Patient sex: F
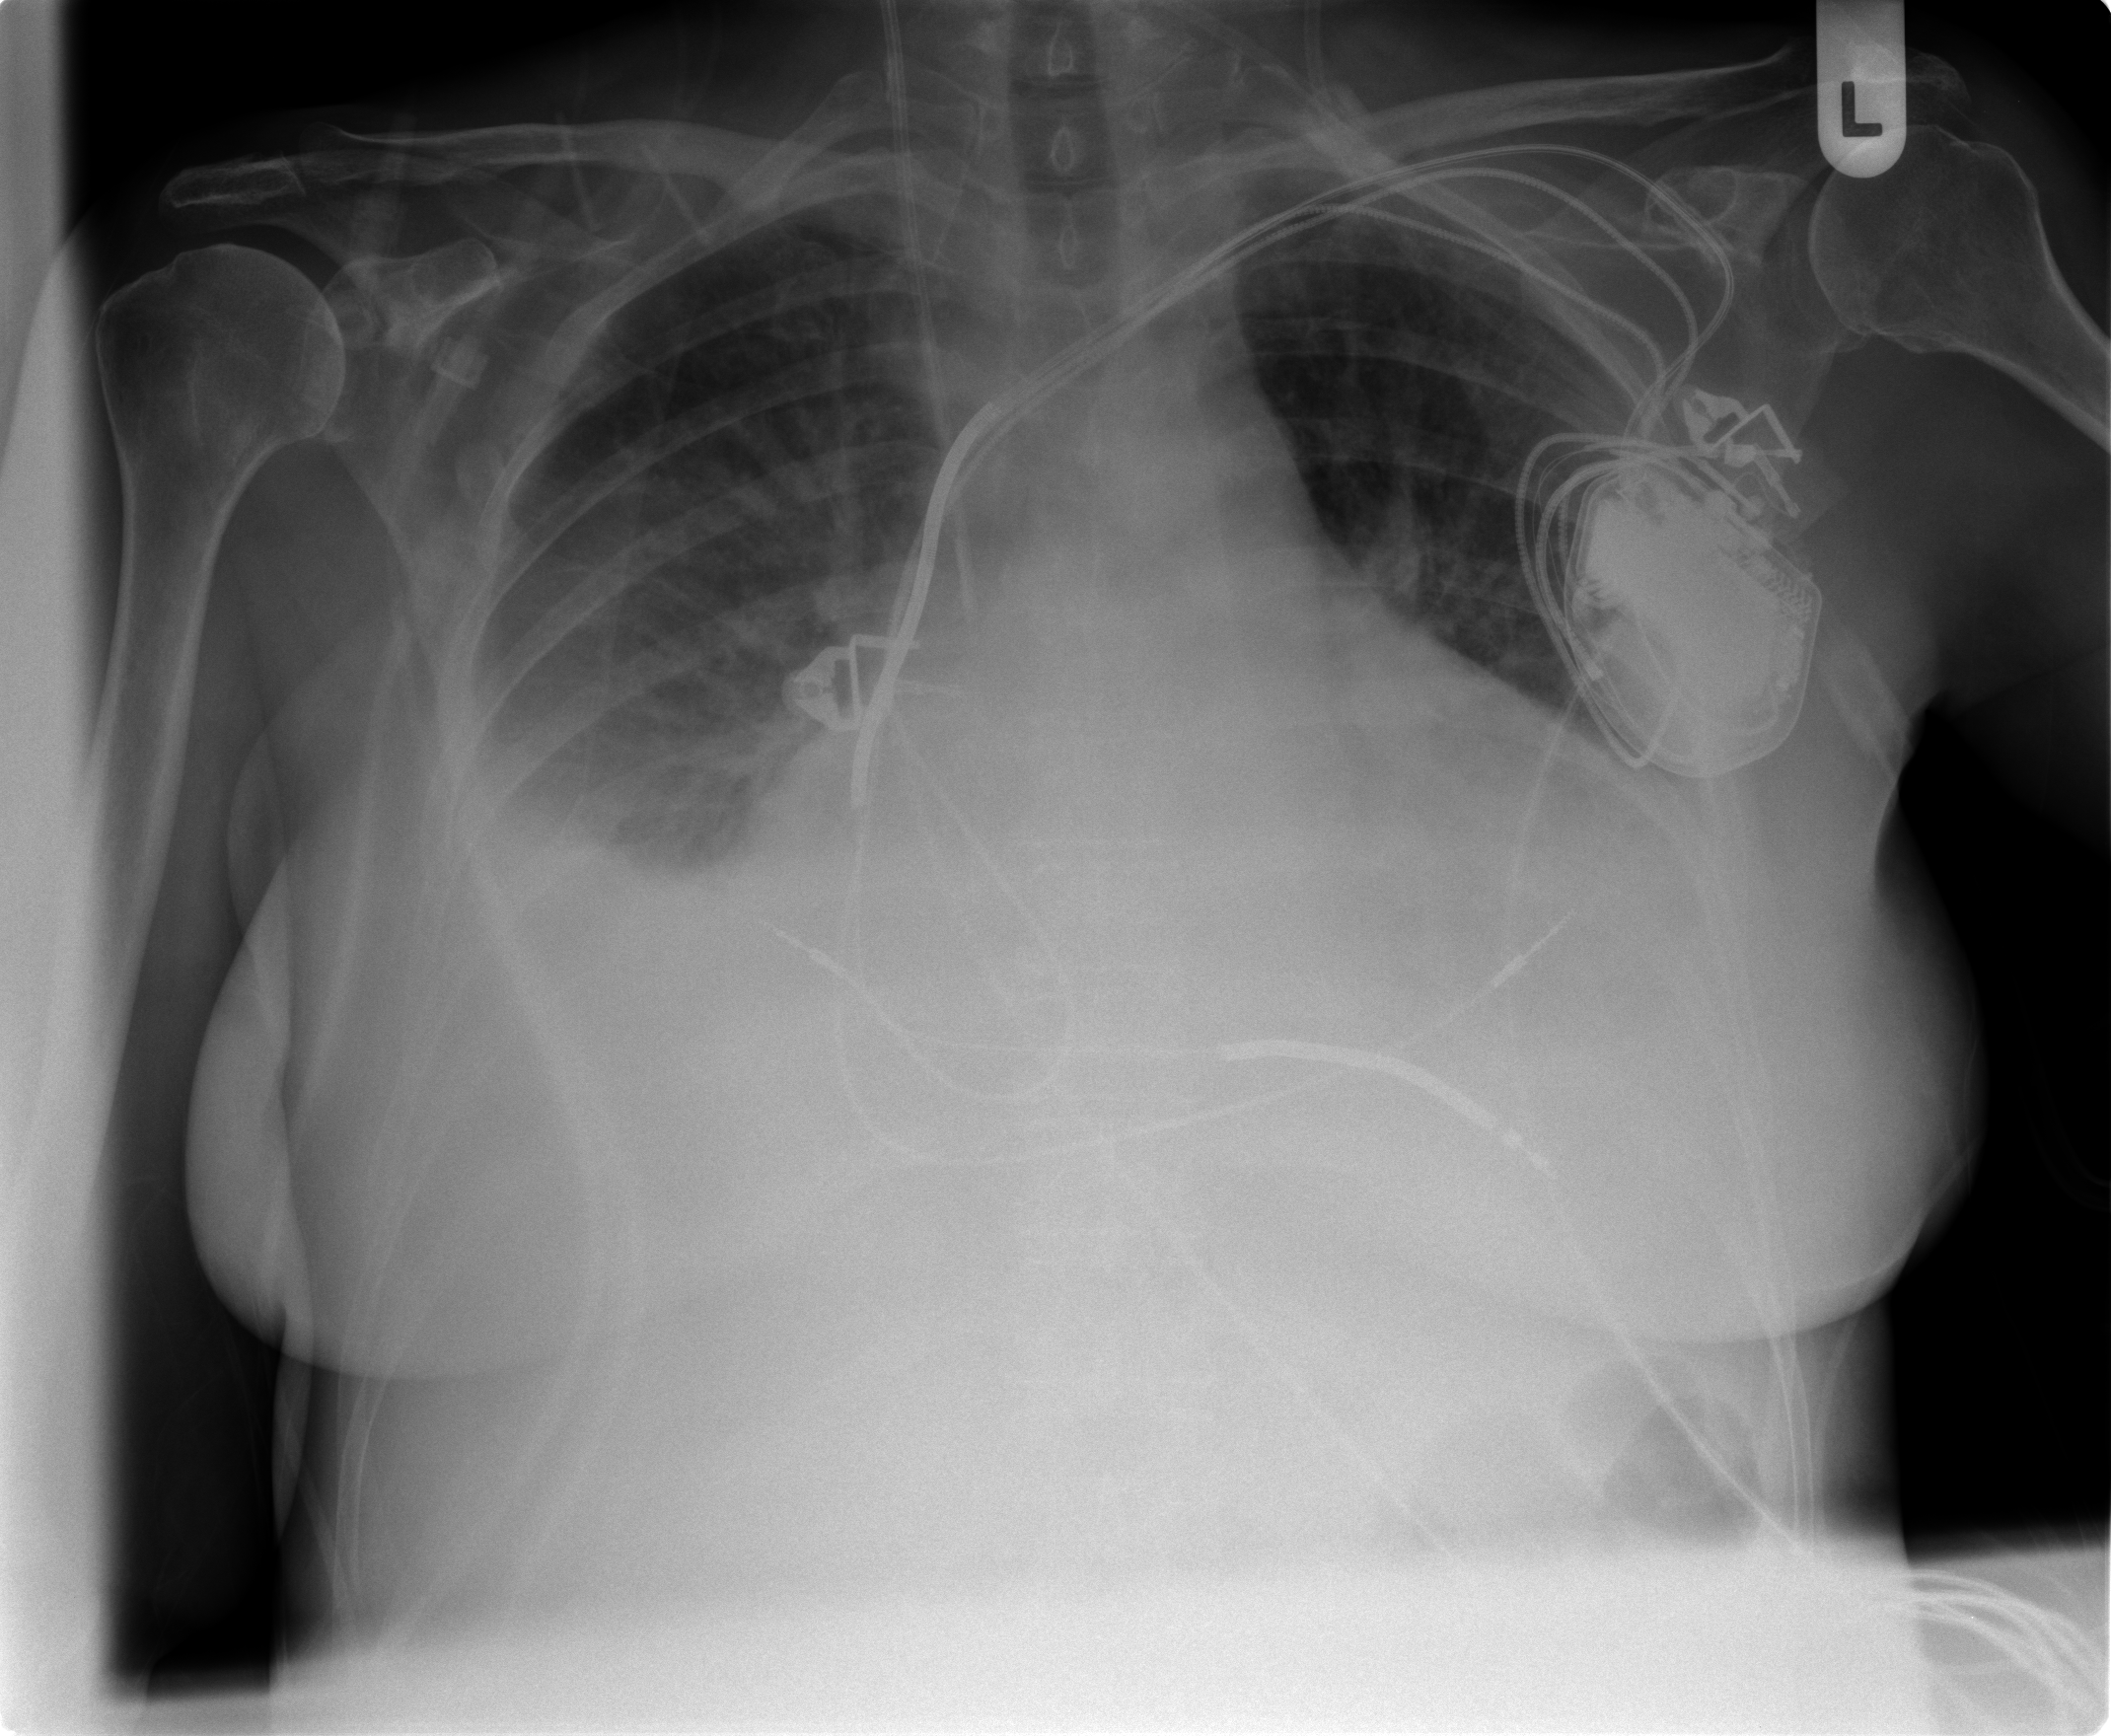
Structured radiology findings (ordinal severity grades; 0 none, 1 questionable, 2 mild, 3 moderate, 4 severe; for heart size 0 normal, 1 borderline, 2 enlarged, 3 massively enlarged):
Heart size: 2
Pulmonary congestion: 2
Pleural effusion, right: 3
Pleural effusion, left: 2
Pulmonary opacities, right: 0
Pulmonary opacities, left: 0
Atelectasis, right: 2
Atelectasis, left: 0